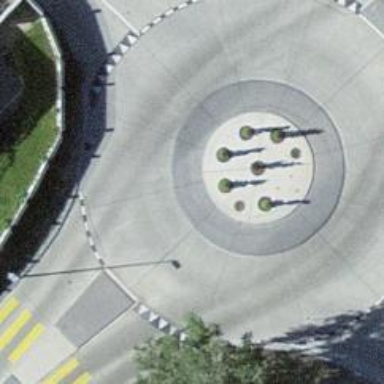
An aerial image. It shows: Secondary road with asphalt surface and designated cycle lane.